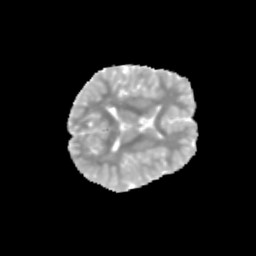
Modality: MD
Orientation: axial
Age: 9
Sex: male
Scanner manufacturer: siemens
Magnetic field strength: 3 T
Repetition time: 3.8 s
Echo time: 0.07 s